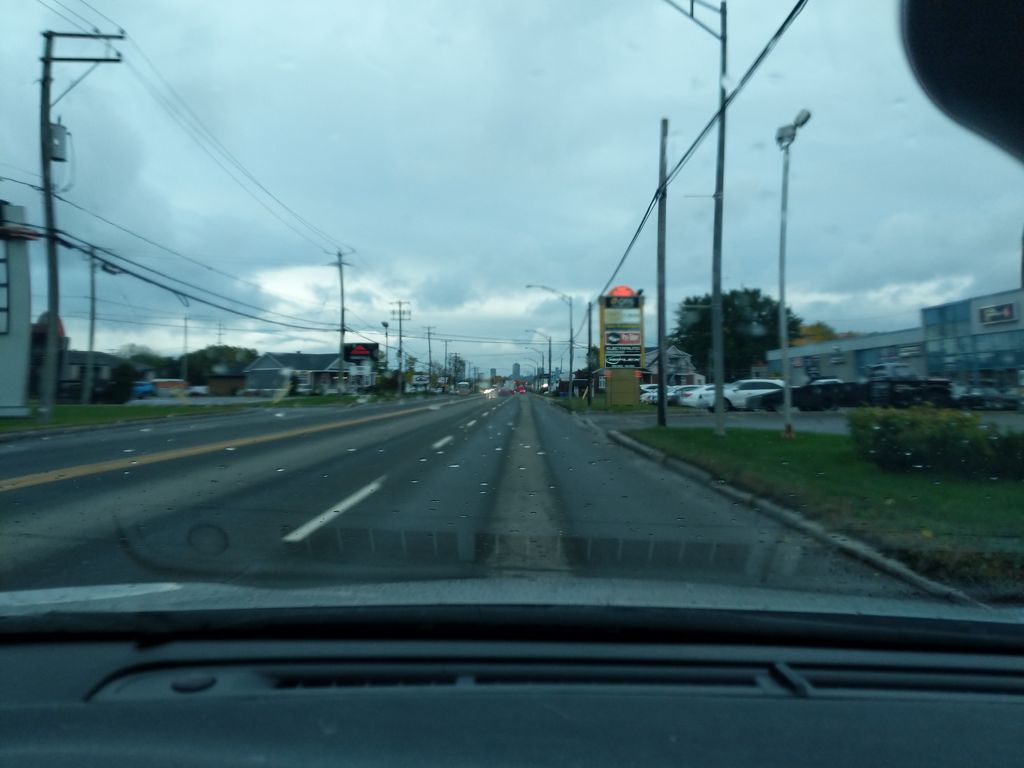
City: quebec_city